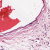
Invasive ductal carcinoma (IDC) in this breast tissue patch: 0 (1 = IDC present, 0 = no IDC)